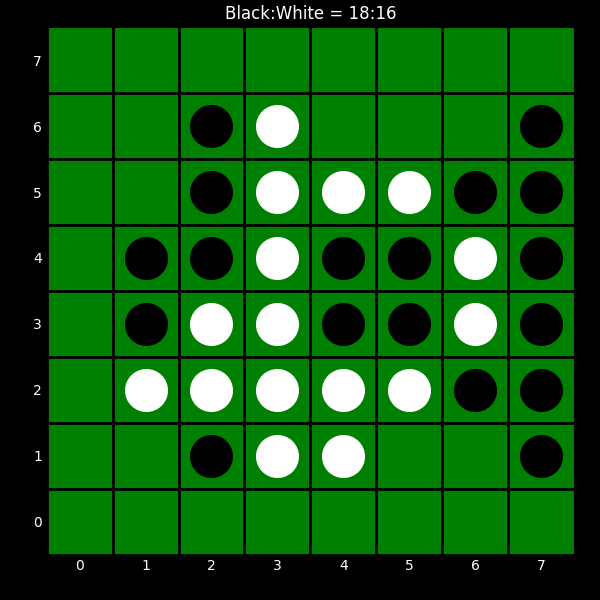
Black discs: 18
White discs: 16